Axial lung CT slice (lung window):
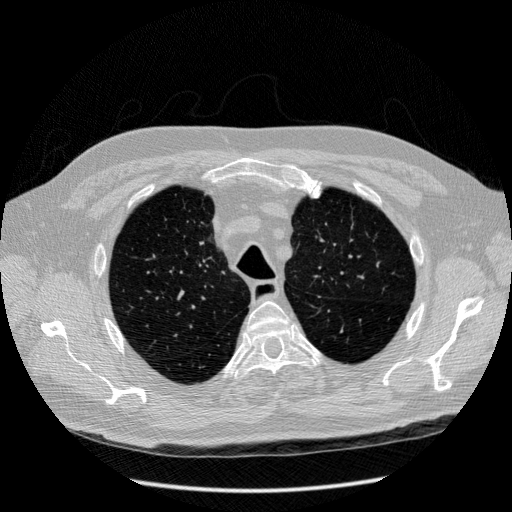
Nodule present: no